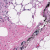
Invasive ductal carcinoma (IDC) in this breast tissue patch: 0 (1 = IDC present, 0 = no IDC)